Question: I'm setting an attribute called target with Interface Builder.

This works fine on the simulator. However when I change the destination to my iPhone and run the app, the value does not get picked up. I get (null) when I try and access the target attribute. What could be the issue?
I'm trying to access the value in viewDidLoad method of my view controller.
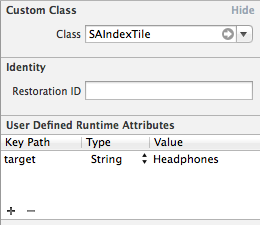
Answer: It was a memory management issue. While defining the target property in the class, I had defined the storage as weak. Changing it to strong fixed this.